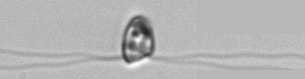
Label: flagellate_morphotype1